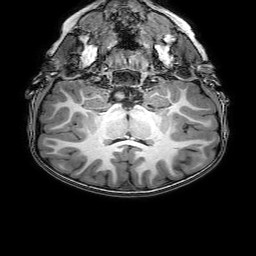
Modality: T1w
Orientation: sagittal
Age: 6
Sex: male
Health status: healthy